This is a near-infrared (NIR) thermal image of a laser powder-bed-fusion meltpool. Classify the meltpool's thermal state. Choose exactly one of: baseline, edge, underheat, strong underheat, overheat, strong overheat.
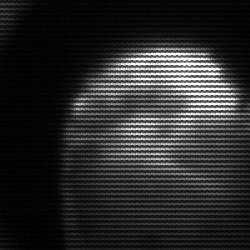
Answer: edge